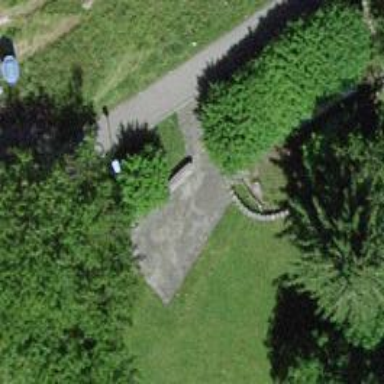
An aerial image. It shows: Bench.